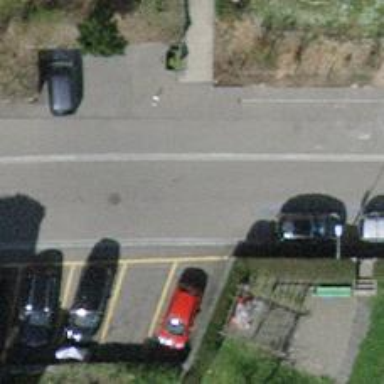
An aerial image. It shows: Set of steps on the road.